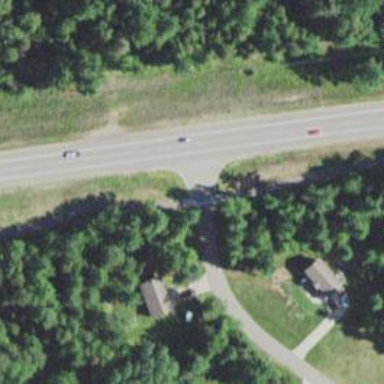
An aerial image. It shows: Asphalt road classified as trunk highway.